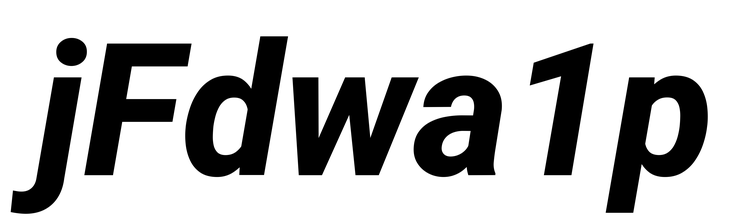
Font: Roboto-Italic_ExtraBold_Italic